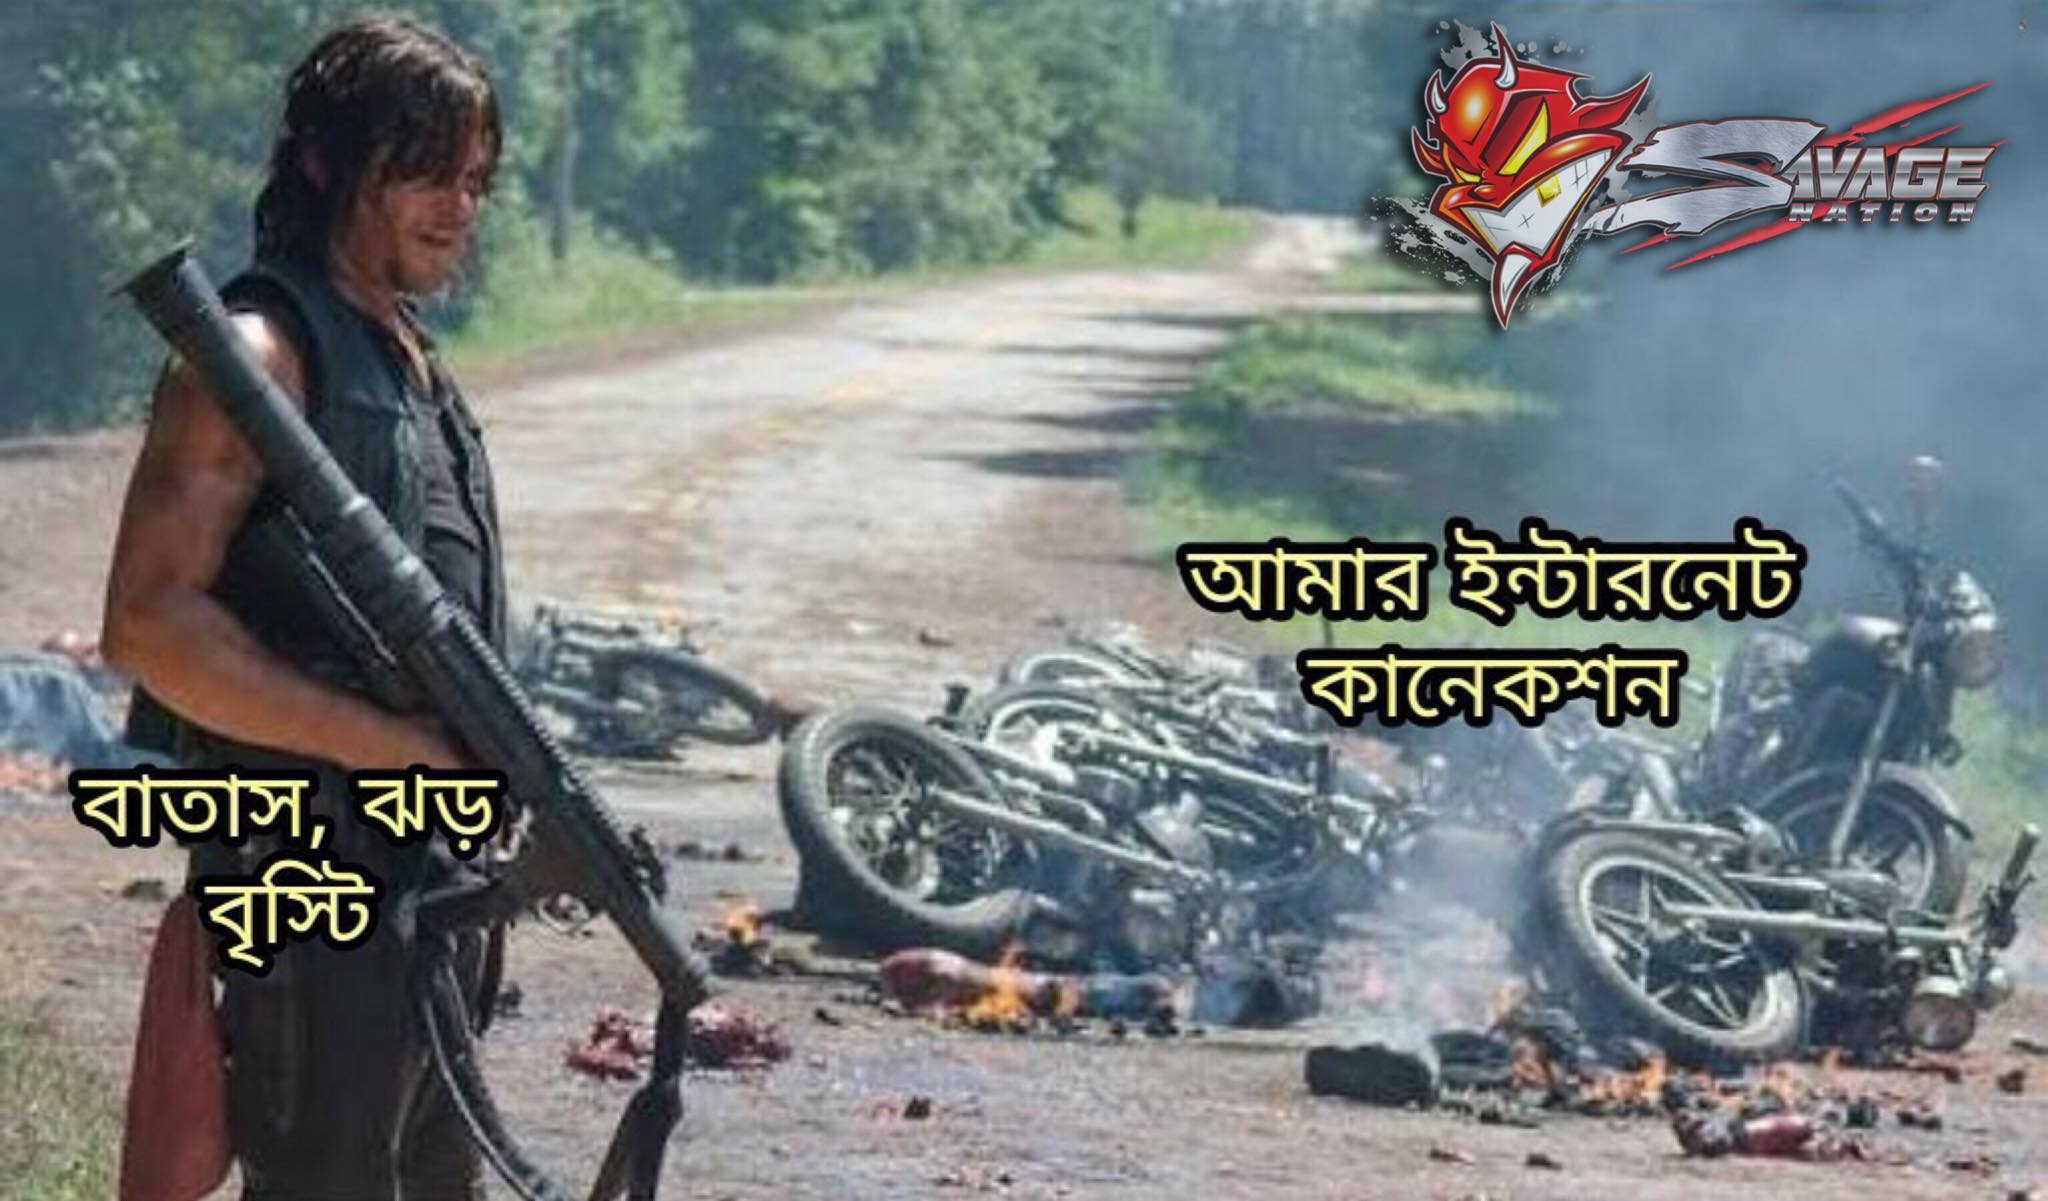
Caption: বাতাস, ঝড়   বৃষ্টি     আমার ইন্টারনেট কানেকশন
Label: non-hate